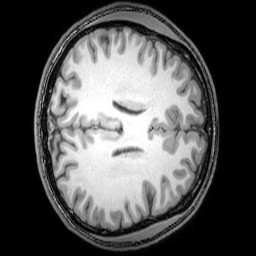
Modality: T1w
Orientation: axial
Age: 22
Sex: male
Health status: healthy
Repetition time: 0.081 s
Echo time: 0.037 s